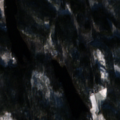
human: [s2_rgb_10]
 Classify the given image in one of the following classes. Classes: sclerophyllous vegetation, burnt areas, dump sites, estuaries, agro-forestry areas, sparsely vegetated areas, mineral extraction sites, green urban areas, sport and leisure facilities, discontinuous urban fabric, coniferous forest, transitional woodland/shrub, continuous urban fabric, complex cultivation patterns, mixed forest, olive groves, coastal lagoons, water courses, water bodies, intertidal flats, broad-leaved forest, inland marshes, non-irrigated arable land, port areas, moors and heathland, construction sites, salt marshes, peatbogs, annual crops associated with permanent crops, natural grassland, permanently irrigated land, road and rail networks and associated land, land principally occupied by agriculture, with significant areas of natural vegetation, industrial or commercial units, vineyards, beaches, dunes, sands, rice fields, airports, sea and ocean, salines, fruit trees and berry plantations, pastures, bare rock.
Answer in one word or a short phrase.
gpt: coniferous forest, mixed forest